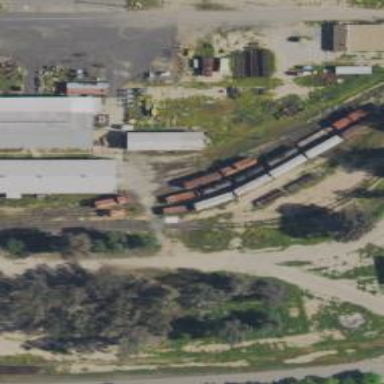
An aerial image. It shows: Preserved railway yard.